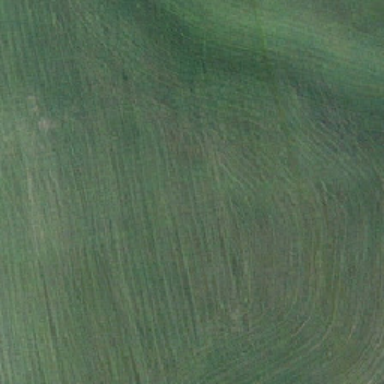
This is a vast grassland .